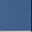
Piece: xx